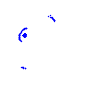
Particle: electron